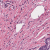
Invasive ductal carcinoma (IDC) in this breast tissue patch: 1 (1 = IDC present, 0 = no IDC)